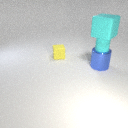
large blue metal cylinder below large cyan rubber cube